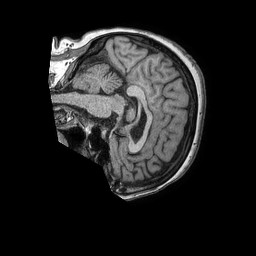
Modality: T1w
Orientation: sagittal
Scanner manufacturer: philips
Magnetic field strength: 1.5 T
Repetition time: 0.007473 s
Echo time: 0.003395 s